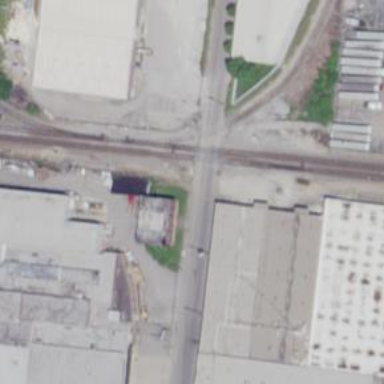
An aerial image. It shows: Level crossing with lights at the railway.